Question: when I use 'printf' function in Visual Studio Code
there is always '%' character at the end of the line in terminal.
why dose this happen??
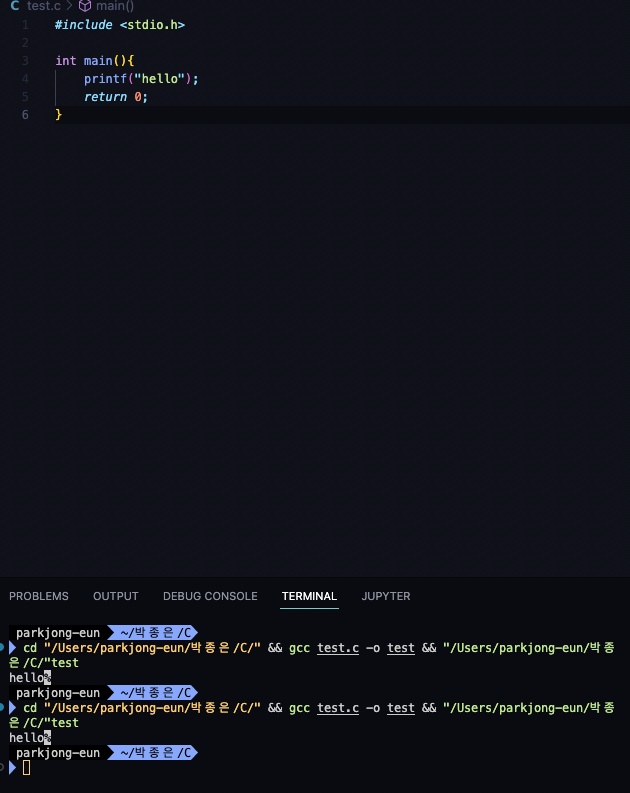
Answer: That is your terminal's shell prompt. You have not printed a newline character, so the prompt appears immediately after your program's output.
'''
printf("hello
");
'''